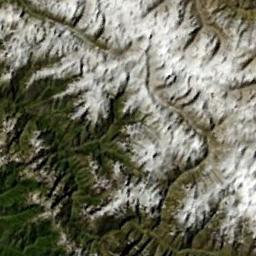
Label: snowberg